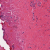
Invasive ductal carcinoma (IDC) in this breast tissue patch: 0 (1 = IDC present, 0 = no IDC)